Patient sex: M
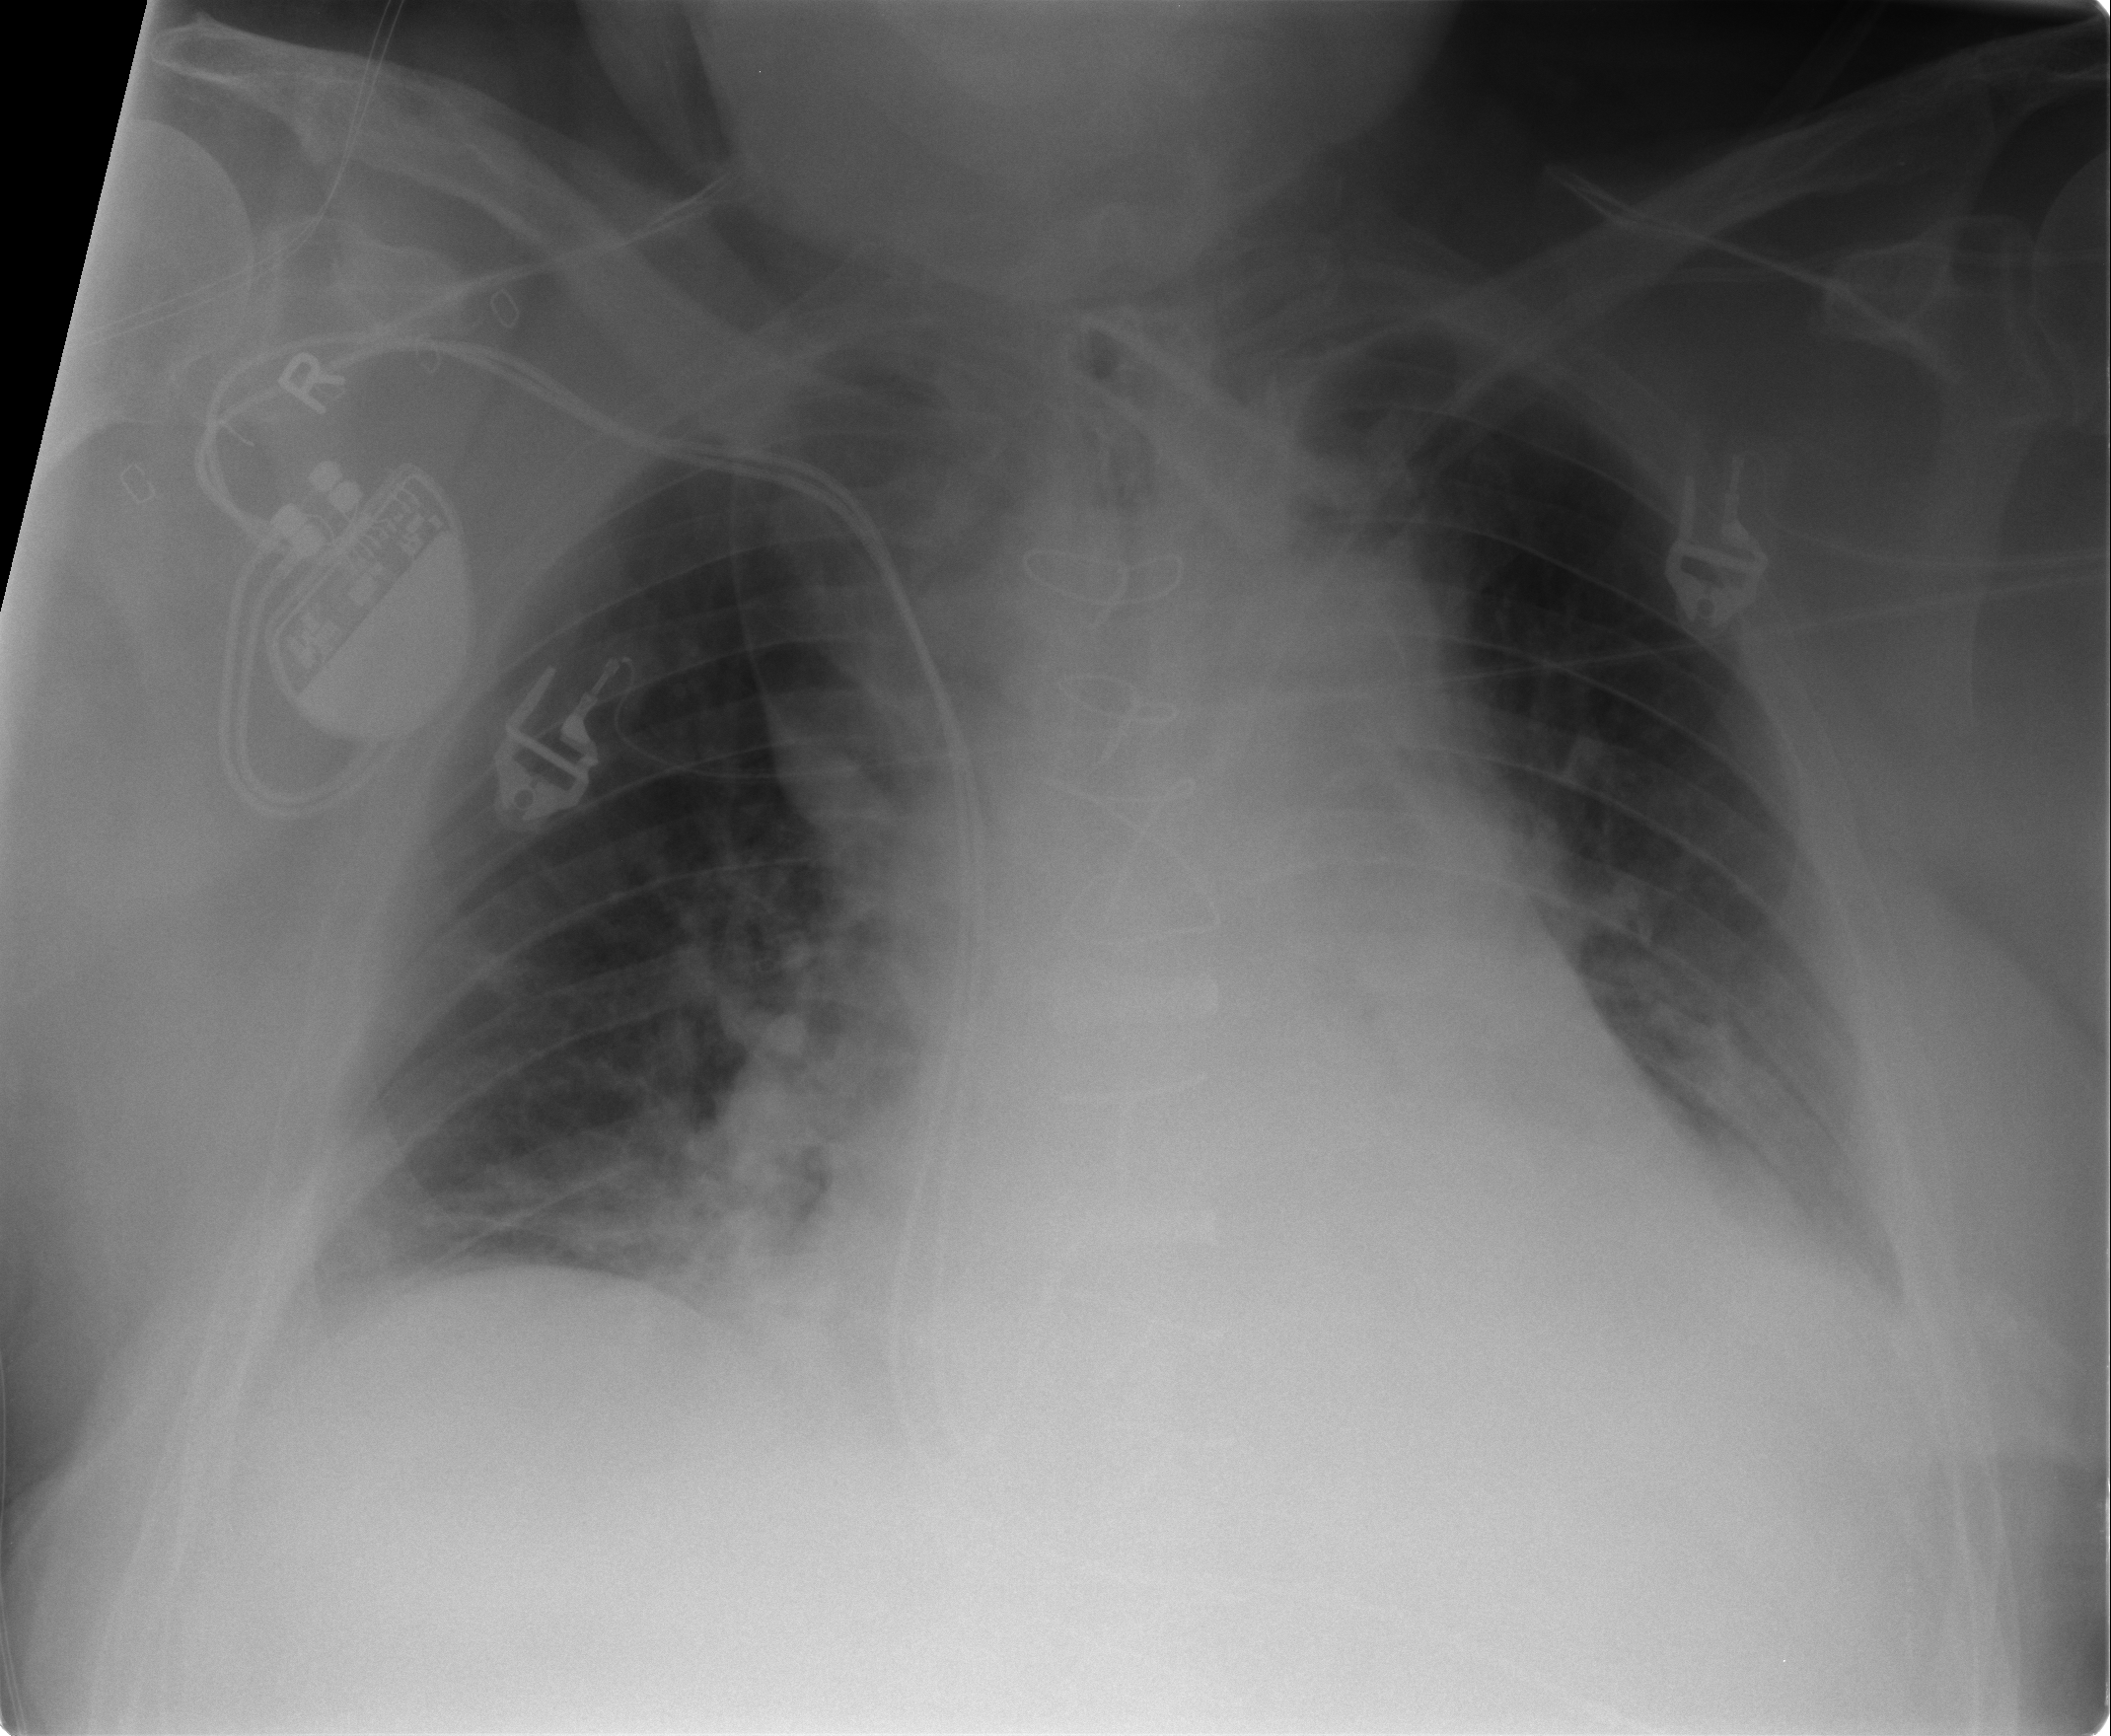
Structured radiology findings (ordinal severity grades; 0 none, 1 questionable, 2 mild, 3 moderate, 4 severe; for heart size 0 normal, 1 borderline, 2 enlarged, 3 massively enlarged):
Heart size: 2
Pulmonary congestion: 2
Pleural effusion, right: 1
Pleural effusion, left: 2
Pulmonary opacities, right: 2
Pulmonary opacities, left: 0
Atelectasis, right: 2
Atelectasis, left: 2